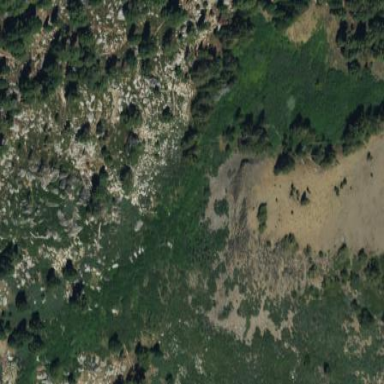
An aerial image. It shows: Wet meadow with grassland vegetation.